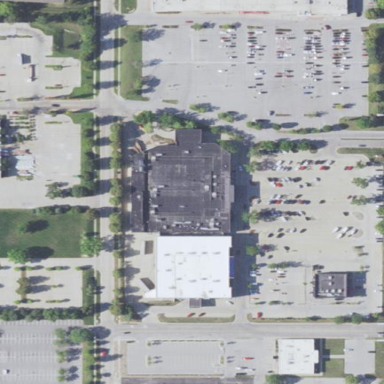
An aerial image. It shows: Retail building housing supermarket.